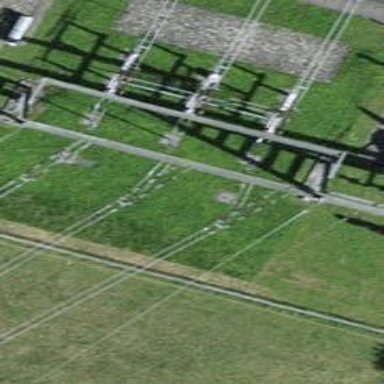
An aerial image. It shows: Power line is depicted.